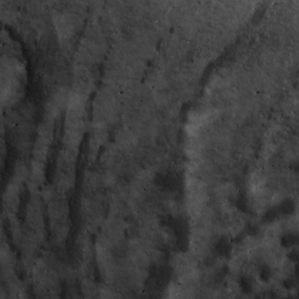
Label: non_frost